Question: I am trying to run this command: 'composer require barryvdh/laravel-dompdf'
And I get this in my cmd:
'''
Using version ^1.0 for barryvdh/laravel-dompdf
./composer.json has been updated
Running composer update barryvdh/laravel-dompdf
Loading composer repositories with package information
Updating dependencies
Lock file operations: 5 installs, 0 updates, 0 removals
- Locking barryvdh/laravel-dompdf (v1.0.0)
- Locking dompdf/dompdf (v1.2.2)
- Locking phenx/php-font-lib (0.5.4)
- Locking phenx/php-svg-lib (0.4.1)
- Locking sabberworm/php-css-parser (8.4.0)
Writing lock file
Installing dependencies from lock file (including require-dev)
Package operations: 5 installs, 0 updates, 0 removals
- Installing sabberworm/php-css-parser (8.4.0): Extracting archive
- Installing phenx/php-svg-lib (0.4.1): Extracting archive
- Installing phenx/php-font-lib (0.5.4): Extracting archive
- Installing dompdf/dompdf (v1.2.2): Extracting archive
- Installing barryvdh/laravel-dompdf (v1.0.0): Extracting archive
3 package suggestions were added by new dependencies, use 'composer suggest' to see details.
Generating optimized autoload files
Illuminate\Foundation\ComposerScripts::postAutoloadDump
@php artisan package:discover --ansi
In PackageManifest.php line 178:
The C:\xampp\htdocs\Proyectos\Monitor\bootstrap\cache directory must be present and writable.
Script @php artisan package:discover --ansi handling the post-autoload-dump event returned with error code 1
'''
And even on top of that, my project stopped working and shows:
This error that I've never seen before

I tried everything that I found on internet, clear cache, update composer and still I get the same kind of error, I am using Laravel 9 version. I'm desperate please help
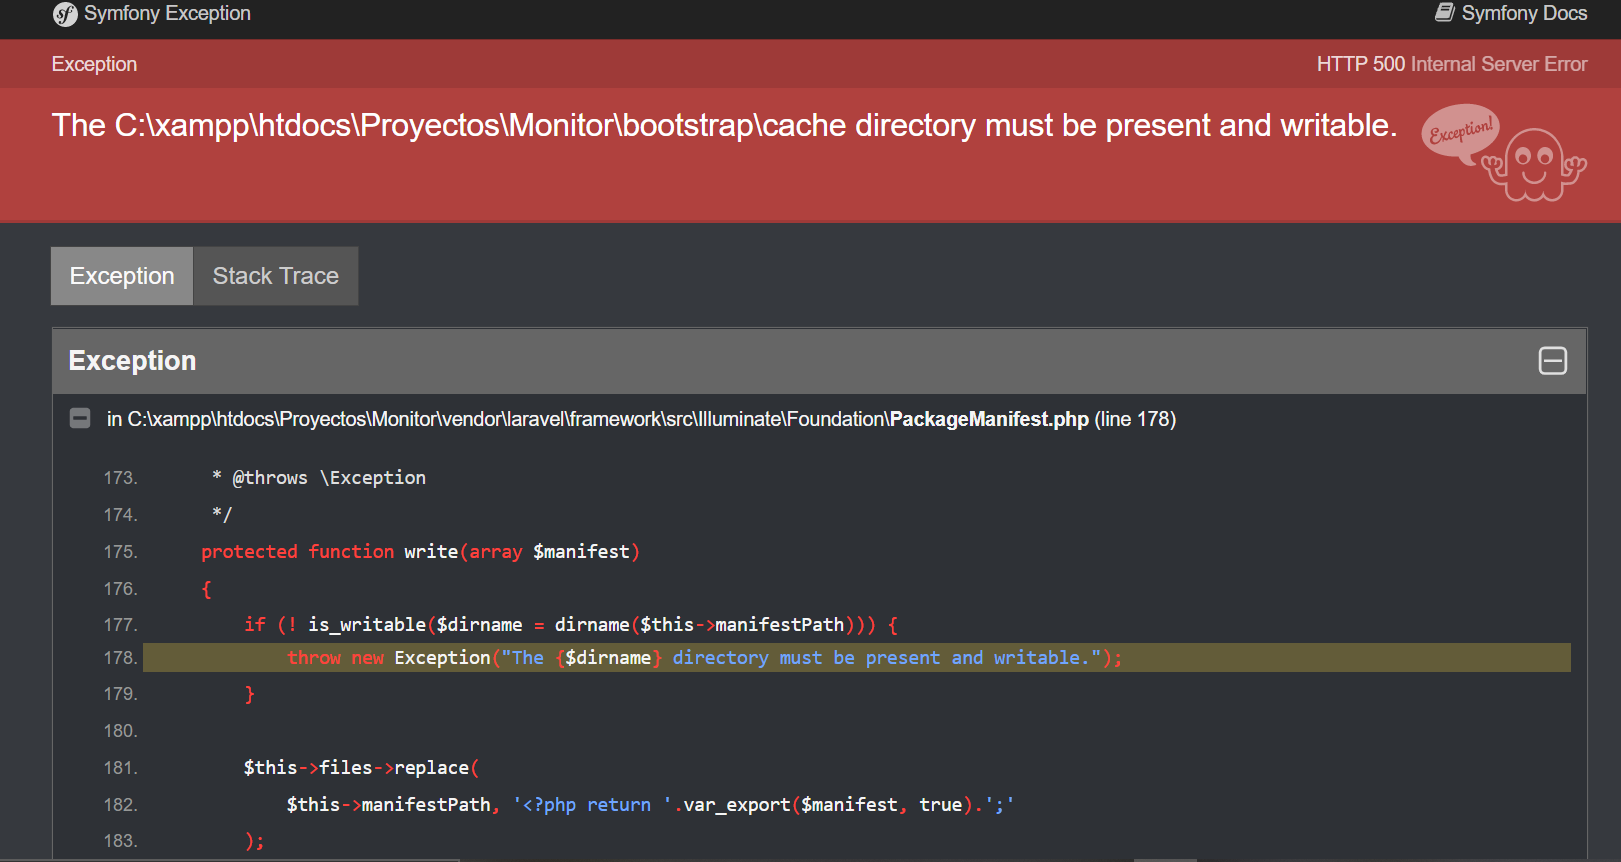
Answer: Step 1 : Delete the 'cache' folder and recreate again in 'bootstrap' directory.
step 2 : run the command 'php artisan cache:clear'